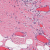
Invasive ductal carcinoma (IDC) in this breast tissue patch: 0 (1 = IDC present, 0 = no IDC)